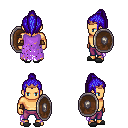
a pixel art fantasy rpg character, male body template, human, tanned skin, maroon tattered cape, magenta pants, blue long topknot hairstyle, bronze tiara, cloth bracers, gray slippers, shield, four views (front, back, left, right), 2x2 character sprite sheet, small pixel art, hard edges, no anti-aliasing